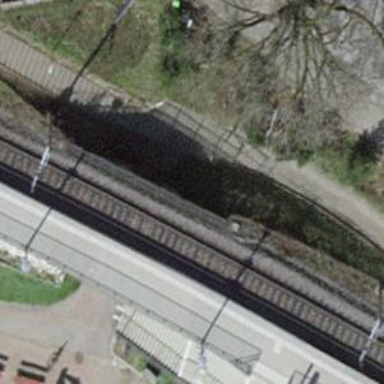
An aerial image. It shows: Railway bridge with electrified tracks and single rail.